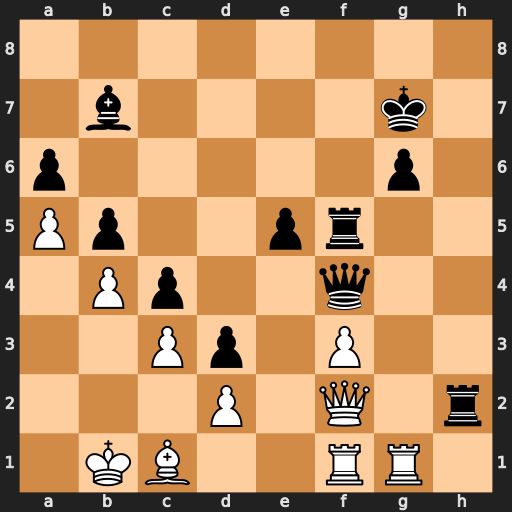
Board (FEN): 8/1b4k1/p5p1/Pp2pr2/1Pp2q2/2Pp1P2/3P1Q1r/1KB2RR1
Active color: w
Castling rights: -
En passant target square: -
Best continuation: Qb6 Rf6 Qxb7+